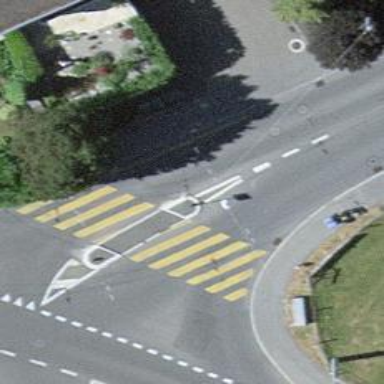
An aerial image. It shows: Footway with zebra crossing.